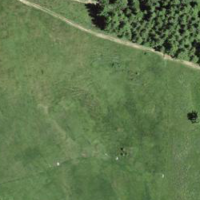
EUNIS habitat code: 24
Species observed at this site:
Calluna vulgaris